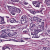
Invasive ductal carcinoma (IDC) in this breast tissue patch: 1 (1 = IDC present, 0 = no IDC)